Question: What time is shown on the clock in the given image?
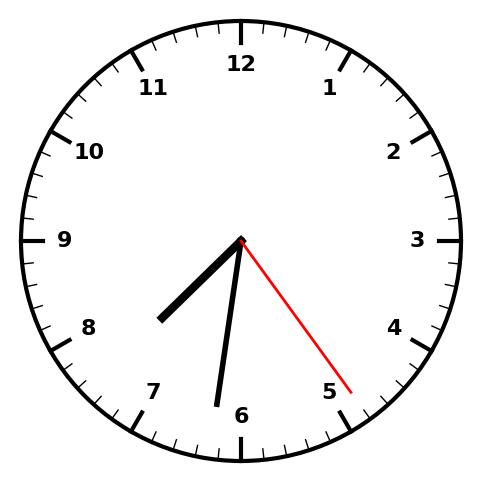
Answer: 07:31:24